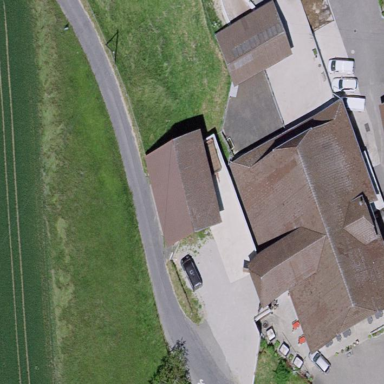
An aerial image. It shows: Rural barn.